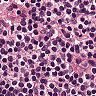
Metastatic tissue present: no